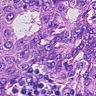
Metastatic tissue present: yes